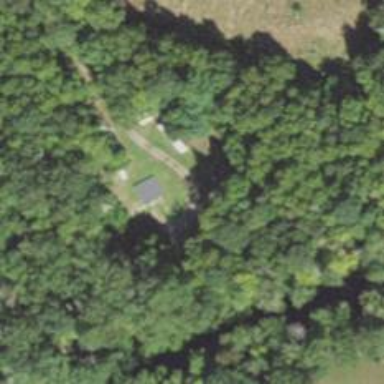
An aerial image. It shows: Driveway.